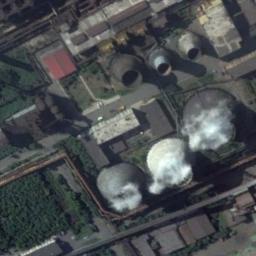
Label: thermal_power_station